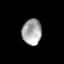
Tissue: lung
Cell type: Endothelial cells
Senescence score: 0.1325
Nuclear area (px): 496
Mean DAPI intensity: 167.319